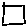
Label: square